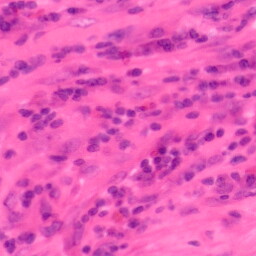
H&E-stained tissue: Colon